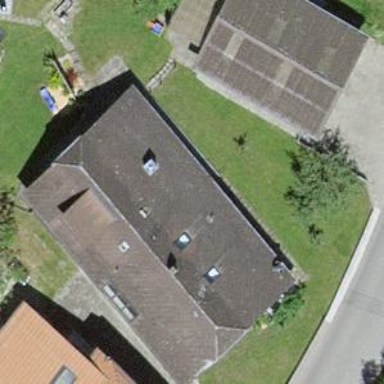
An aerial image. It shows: Garage.